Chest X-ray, PA view. Patient: 74 years old, sex F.
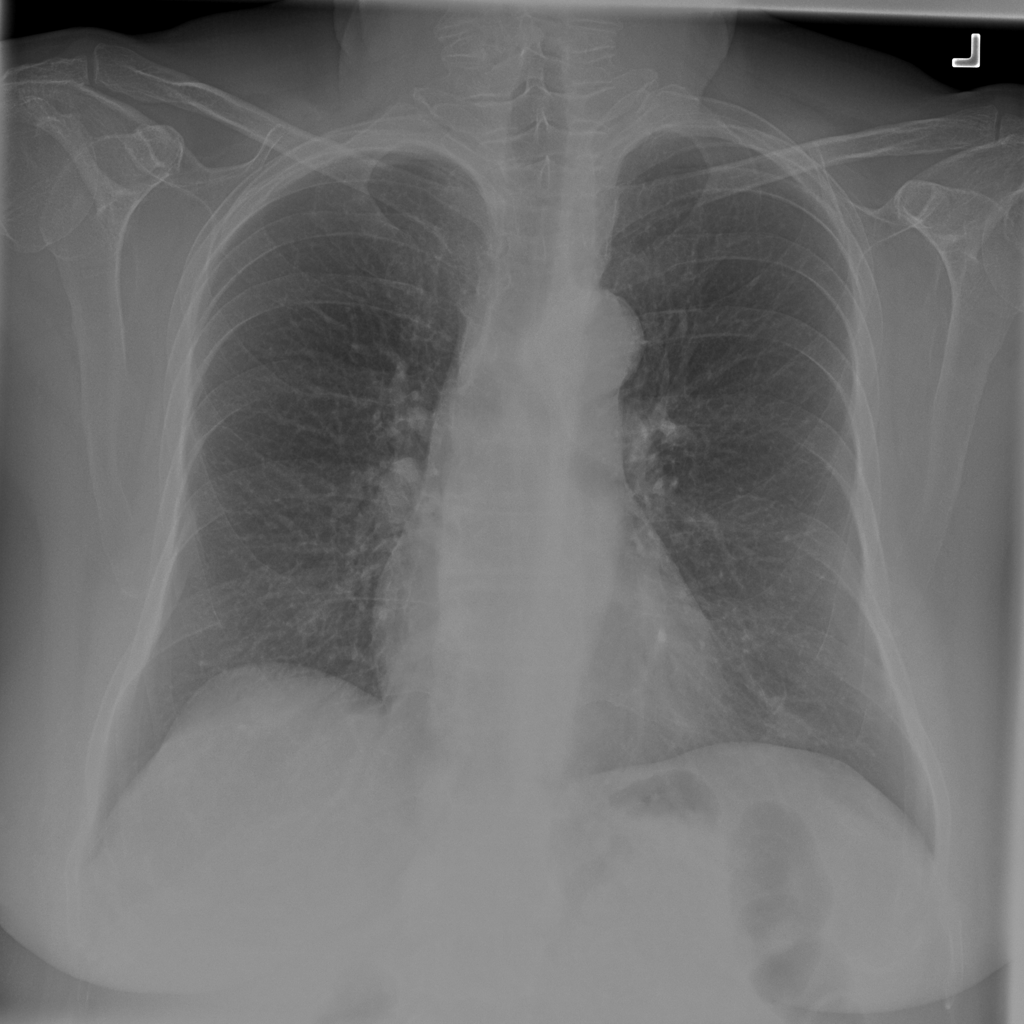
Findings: No Finding